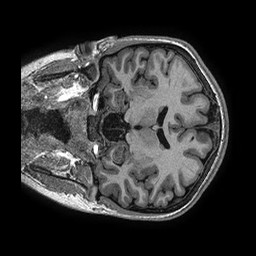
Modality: T1w
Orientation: coronal
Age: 14
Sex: female
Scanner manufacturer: ge
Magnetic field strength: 3 T
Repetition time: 0.006952 s
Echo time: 0.00292 s